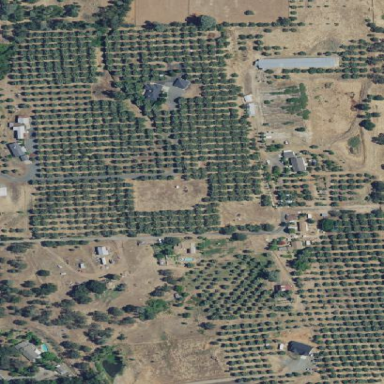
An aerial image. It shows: Orchard.